Question: I am trying to achieve a dropdown which changes dynamically based on the number of lines of text file.
I can find the number of lines using:
'''
with open('Cipher 3.5 Output.txt') as f:
Line_Count = (sum(1 for _ in f))
'''
What I am then trying to do is make the dropdown have an option for each line in the file, for example if the file has three lines the dropdown will have the options 1, 2 and 3.
I am trying to achieve this so that in my encryption program the user can choose which line of their encrypted text file to read and decrypt.
Currently my interface looks like this:

I am planning to add a label between Key2 and Output which reads 'Choose line' or something to that effect, and then a dropdown box between the two Entry boxes. Finally I will add a button between the Random Key and Clear buttons which will set the line number to 'all' and read the whole file.
So, how can I implement the dynamically changing dropdown? Your help is appreciated.
I very much doubt you'll need it but see <URL> for the rest of my code.
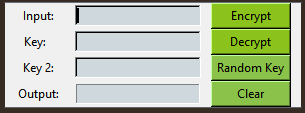
Answer: You can use a <URL>, you can import the in the following way:
'''
from tkinter.ttk import Combobox
'''
Comboboxes are part of the extension , you have explicitly to say you want to import from that module.
If you are using Python 2, you can simply import from ttk:
'''
from ttk import Combobox
'''
Now, suppose the following is the code for the Button 'Encrypt':
'''
encrypt = Button(master, text='Encrypt')
'''
Then you can associate a command with the click of a Button in the following way:
'''
encrypt = Button(master, text='Encrypt', command=on_click) # without ( )
'''
Now, you can define the function 'on_click':
'''
def on_click():
# calculate the lines
# update the values of the Combobox
'''